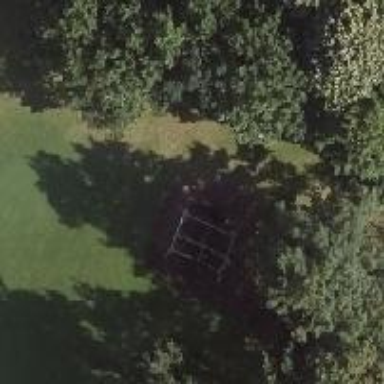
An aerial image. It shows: Playground featuring swings.